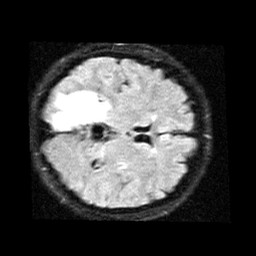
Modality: FLAIR
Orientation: axial
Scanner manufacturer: siemens
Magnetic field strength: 1.5 T
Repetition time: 8.78 s
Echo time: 0.108 s